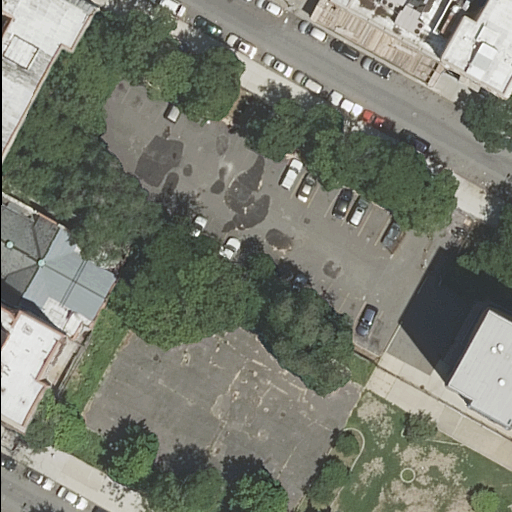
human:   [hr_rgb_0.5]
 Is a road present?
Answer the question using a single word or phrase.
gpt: yes

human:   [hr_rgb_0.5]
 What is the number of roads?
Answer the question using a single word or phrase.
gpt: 3

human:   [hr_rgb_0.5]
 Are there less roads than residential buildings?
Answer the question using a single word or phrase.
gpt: yes

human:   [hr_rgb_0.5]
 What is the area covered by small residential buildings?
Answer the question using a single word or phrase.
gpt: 103m2

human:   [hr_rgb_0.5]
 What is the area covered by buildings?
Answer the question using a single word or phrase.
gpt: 2005m2

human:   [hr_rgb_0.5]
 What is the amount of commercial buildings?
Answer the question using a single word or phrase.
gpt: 0

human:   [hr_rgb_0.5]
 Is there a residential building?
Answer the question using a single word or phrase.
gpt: yes

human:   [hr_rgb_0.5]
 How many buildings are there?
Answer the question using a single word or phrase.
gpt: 6

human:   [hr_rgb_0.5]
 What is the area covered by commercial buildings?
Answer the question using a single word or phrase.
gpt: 0m2

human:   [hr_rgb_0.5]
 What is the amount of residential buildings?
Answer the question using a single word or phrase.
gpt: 6

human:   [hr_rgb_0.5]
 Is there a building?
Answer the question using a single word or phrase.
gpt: yes

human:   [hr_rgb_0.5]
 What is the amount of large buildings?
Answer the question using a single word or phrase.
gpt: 1

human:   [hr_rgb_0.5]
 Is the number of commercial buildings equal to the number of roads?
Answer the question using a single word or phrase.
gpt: no

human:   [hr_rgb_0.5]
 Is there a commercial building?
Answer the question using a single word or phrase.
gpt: no

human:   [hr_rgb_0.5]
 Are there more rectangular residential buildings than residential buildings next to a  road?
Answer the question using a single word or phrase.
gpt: no

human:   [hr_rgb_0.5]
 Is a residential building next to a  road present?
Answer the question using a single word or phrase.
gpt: yes

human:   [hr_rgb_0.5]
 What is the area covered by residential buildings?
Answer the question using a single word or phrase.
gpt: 2005m2

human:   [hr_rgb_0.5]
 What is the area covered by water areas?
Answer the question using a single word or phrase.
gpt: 0m2

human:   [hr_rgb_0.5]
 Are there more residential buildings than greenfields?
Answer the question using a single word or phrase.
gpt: yes

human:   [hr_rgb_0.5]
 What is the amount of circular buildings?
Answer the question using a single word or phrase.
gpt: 0

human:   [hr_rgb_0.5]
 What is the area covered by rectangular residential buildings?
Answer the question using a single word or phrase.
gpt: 251m2

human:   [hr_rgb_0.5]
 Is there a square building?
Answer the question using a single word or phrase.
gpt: no

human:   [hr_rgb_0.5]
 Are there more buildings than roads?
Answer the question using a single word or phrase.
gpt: yes

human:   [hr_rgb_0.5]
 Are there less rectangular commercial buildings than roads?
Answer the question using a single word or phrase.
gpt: yes

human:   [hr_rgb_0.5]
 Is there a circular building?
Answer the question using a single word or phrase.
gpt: no

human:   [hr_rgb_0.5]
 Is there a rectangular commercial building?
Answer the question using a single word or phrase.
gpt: no

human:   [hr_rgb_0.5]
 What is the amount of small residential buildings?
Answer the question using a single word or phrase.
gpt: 2

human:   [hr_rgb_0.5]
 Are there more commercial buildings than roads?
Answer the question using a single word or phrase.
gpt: no

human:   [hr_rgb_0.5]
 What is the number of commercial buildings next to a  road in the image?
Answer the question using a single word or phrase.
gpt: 0

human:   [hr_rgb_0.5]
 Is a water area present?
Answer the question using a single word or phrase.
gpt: no

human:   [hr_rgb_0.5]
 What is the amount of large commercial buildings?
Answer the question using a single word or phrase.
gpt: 0

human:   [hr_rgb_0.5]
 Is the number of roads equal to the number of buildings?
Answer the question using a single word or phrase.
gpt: no

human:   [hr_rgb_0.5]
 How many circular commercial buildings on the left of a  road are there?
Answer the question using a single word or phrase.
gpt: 0

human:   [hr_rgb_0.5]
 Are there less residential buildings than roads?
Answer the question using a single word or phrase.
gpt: no

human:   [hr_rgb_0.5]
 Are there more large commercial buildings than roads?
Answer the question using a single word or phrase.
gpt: no

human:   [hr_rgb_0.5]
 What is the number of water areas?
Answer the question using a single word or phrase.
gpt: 0

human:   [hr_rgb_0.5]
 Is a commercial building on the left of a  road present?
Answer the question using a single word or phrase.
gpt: no

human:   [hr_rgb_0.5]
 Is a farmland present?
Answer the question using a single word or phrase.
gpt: no

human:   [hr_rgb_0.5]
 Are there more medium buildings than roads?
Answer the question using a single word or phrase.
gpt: no

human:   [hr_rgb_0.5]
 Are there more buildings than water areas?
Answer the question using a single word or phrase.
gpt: yes

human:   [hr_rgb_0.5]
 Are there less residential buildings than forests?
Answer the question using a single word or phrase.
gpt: no

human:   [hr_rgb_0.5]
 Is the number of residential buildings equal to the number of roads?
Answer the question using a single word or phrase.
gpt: no

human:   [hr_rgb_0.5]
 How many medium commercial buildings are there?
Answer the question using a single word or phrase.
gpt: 0

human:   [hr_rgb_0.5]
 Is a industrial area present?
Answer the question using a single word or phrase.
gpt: no

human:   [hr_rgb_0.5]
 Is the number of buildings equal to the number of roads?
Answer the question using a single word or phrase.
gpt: no

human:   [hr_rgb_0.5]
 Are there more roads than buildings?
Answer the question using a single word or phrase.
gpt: no

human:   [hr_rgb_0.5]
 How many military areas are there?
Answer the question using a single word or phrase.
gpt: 0

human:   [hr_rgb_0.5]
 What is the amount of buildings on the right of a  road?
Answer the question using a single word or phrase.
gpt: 3

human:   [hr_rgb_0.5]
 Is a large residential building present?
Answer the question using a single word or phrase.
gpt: yes

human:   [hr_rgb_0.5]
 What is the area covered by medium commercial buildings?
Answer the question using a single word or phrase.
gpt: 0m2

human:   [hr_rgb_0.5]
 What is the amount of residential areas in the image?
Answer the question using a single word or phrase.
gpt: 0

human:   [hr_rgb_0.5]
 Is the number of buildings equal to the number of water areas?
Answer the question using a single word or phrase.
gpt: no

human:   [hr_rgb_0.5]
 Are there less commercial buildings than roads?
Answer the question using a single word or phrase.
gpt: yes

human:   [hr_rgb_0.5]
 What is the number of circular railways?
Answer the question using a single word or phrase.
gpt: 0

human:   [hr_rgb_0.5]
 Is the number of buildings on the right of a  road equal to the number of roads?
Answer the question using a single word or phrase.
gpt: yes

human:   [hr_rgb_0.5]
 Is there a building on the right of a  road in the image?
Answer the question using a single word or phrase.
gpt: yes

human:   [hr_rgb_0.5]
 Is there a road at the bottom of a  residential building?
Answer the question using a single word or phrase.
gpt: yes

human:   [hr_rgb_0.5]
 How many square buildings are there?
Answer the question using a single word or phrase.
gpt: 0

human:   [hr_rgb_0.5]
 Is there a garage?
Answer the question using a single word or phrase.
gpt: no

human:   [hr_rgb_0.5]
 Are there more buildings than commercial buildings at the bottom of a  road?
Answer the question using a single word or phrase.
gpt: yes

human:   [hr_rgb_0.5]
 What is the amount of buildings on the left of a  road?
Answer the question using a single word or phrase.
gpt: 3

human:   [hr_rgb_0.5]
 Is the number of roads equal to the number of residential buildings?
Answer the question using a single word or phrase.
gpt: no

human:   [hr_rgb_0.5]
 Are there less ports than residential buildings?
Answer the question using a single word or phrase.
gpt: yes

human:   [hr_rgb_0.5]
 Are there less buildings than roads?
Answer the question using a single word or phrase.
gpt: no